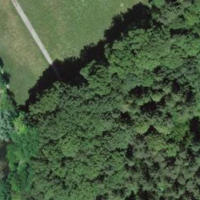
EUNIS habitat code: 41
Species observed at this site:
Salvia pratensis